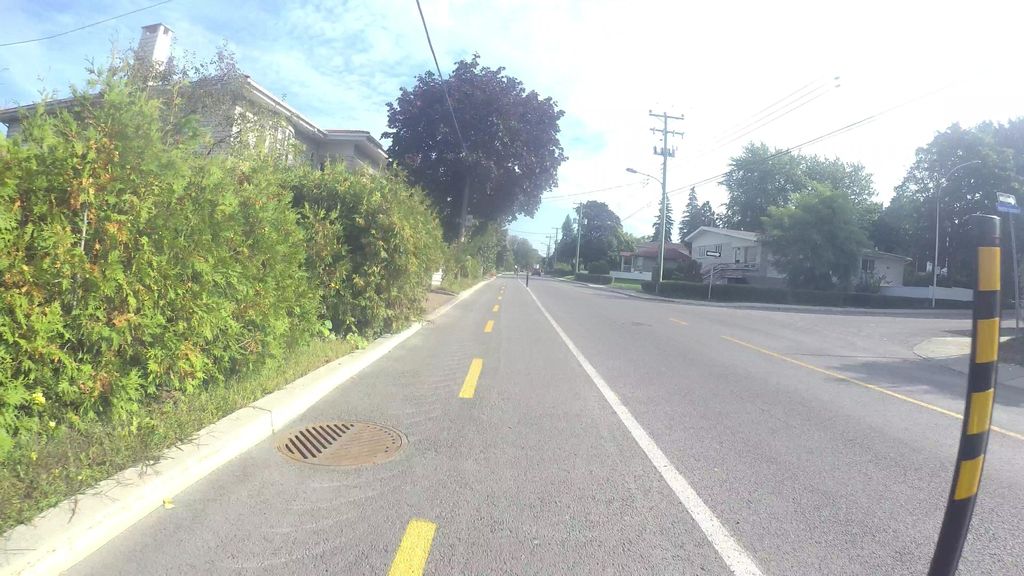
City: montreal